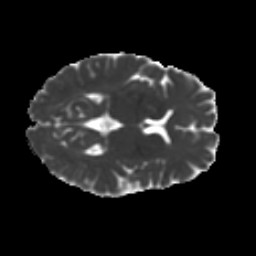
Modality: MD
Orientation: axial
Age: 26
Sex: female
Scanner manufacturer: ge
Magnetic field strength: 3 T
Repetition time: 7.8 s
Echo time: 0.0607 s